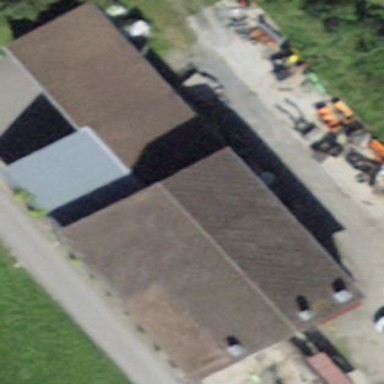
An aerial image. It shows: Farm auxiliary building.